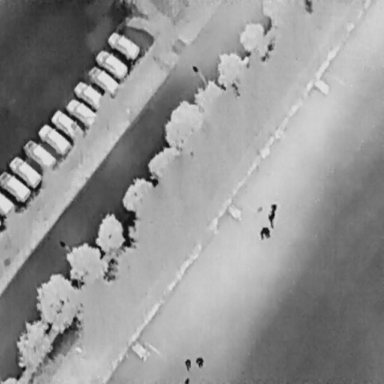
There are seven People in the infrared image.